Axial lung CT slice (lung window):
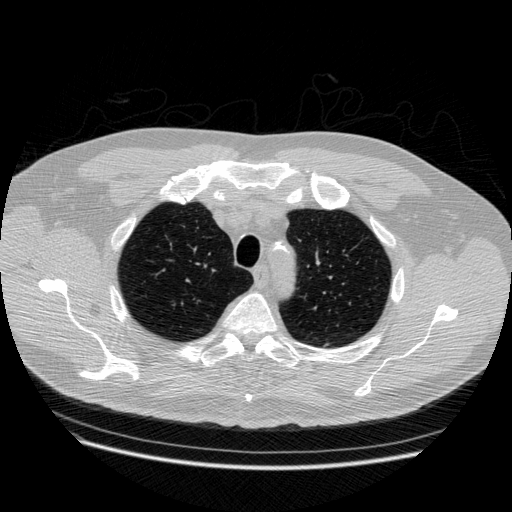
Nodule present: no